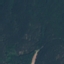
Label: Forest